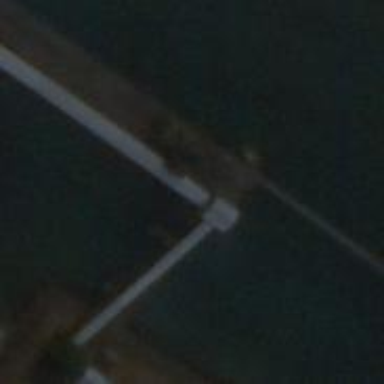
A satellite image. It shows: Man-made pier.